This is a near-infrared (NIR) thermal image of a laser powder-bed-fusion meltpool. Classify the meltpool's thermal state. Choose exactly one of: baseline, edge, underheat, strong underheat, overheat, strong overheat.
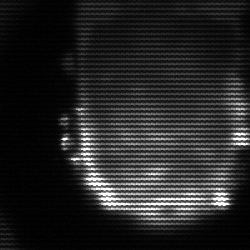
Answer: baseline